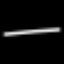
Label: line